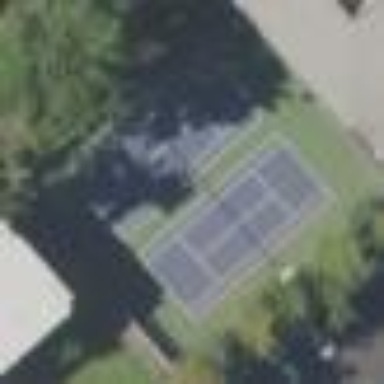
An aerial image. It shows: Tennis court in leisure pitch.